Question: I am a beginner to android development,I have downloaded adt-bundle-windows-x86_64 with android 4.2 and started the eclipse version(Android developer tools) provided with it.But when I click finish after filling all the details in new android application dialog box,the finish button doesn't seem to respond at all.At the first click on finish button an application is created but no java files in it and the dialog box stays still.At least the android 4.2 library is not in the 'application.src' is also empty.
I'm working with Windows 7 64bit and JDK 1.6 64bit.
Any idea on solving this?

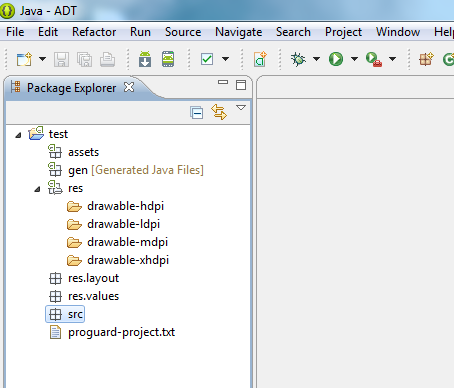
Answer: <URL>
<URL>
<URL>
<URL>
<URL>
install android sdk manager

step1

step2

step3

install the following sdk to perform the application
Download ADT plugin
<URL>

BASIC STEPS
<URL>
Best <URL>